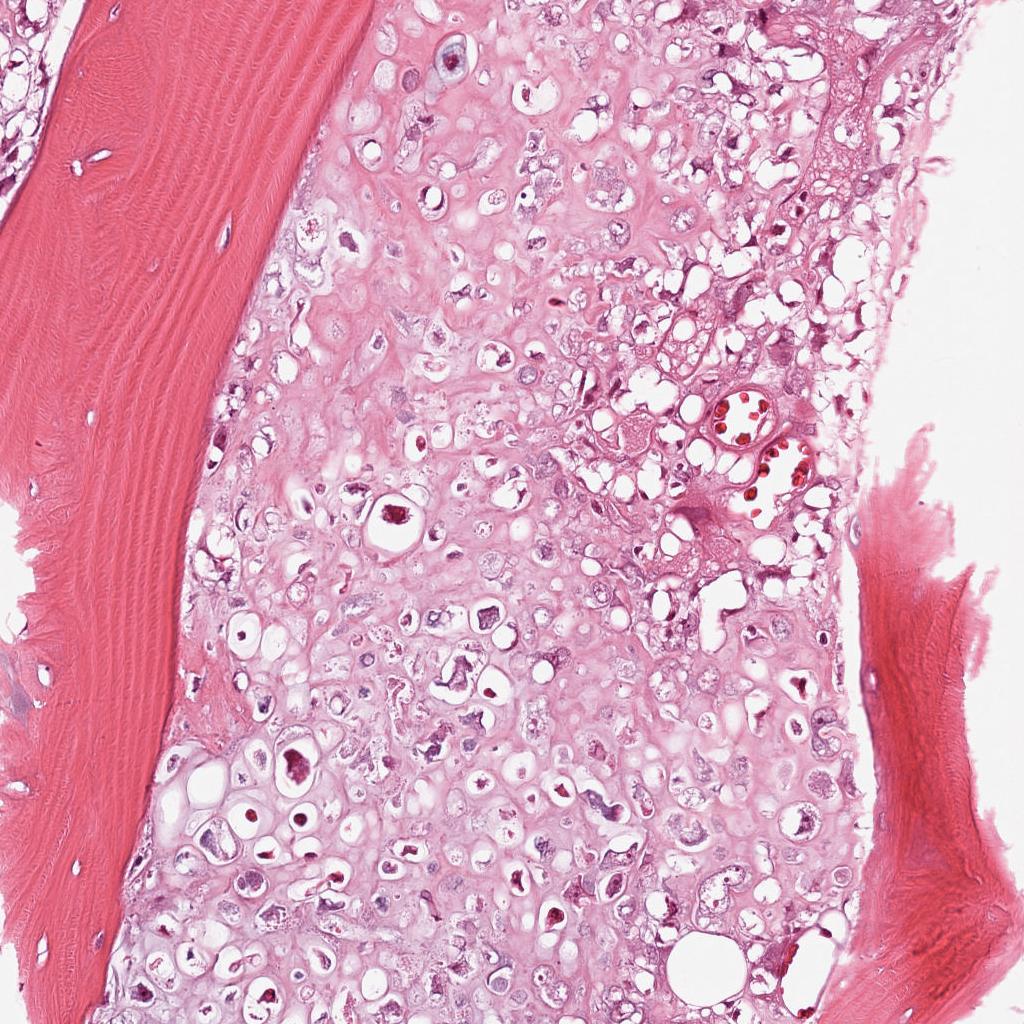
Label: Viable